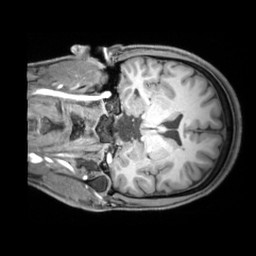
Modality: T1w
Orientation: coronal
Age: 24
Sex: female
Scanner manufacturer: siemens
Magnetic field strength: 3 T
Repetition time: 1.97 s
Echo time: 0.00206 s